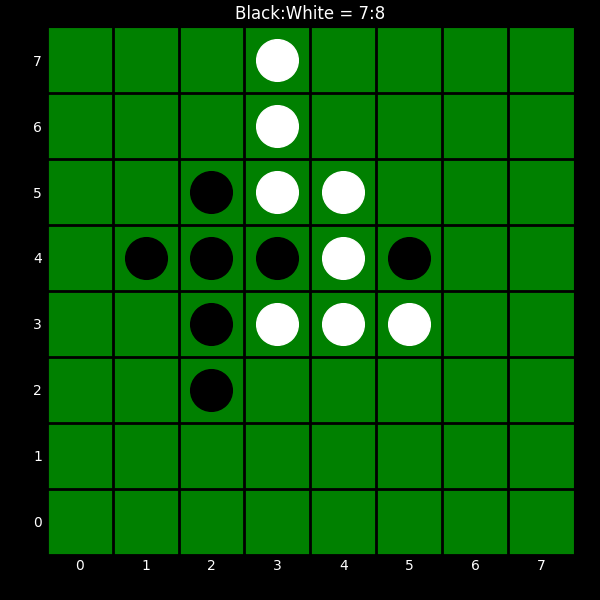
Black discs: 7
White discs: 8